Field crop: maize
Growth stage: 2
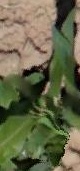
Species: maize